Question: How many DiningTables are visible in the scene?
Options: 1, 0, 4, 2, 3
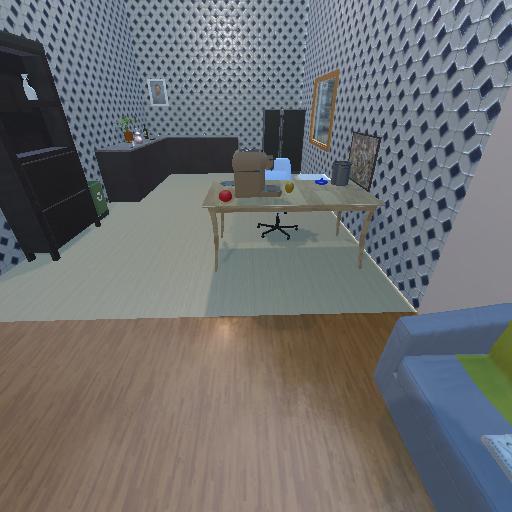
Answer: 1